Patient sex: F
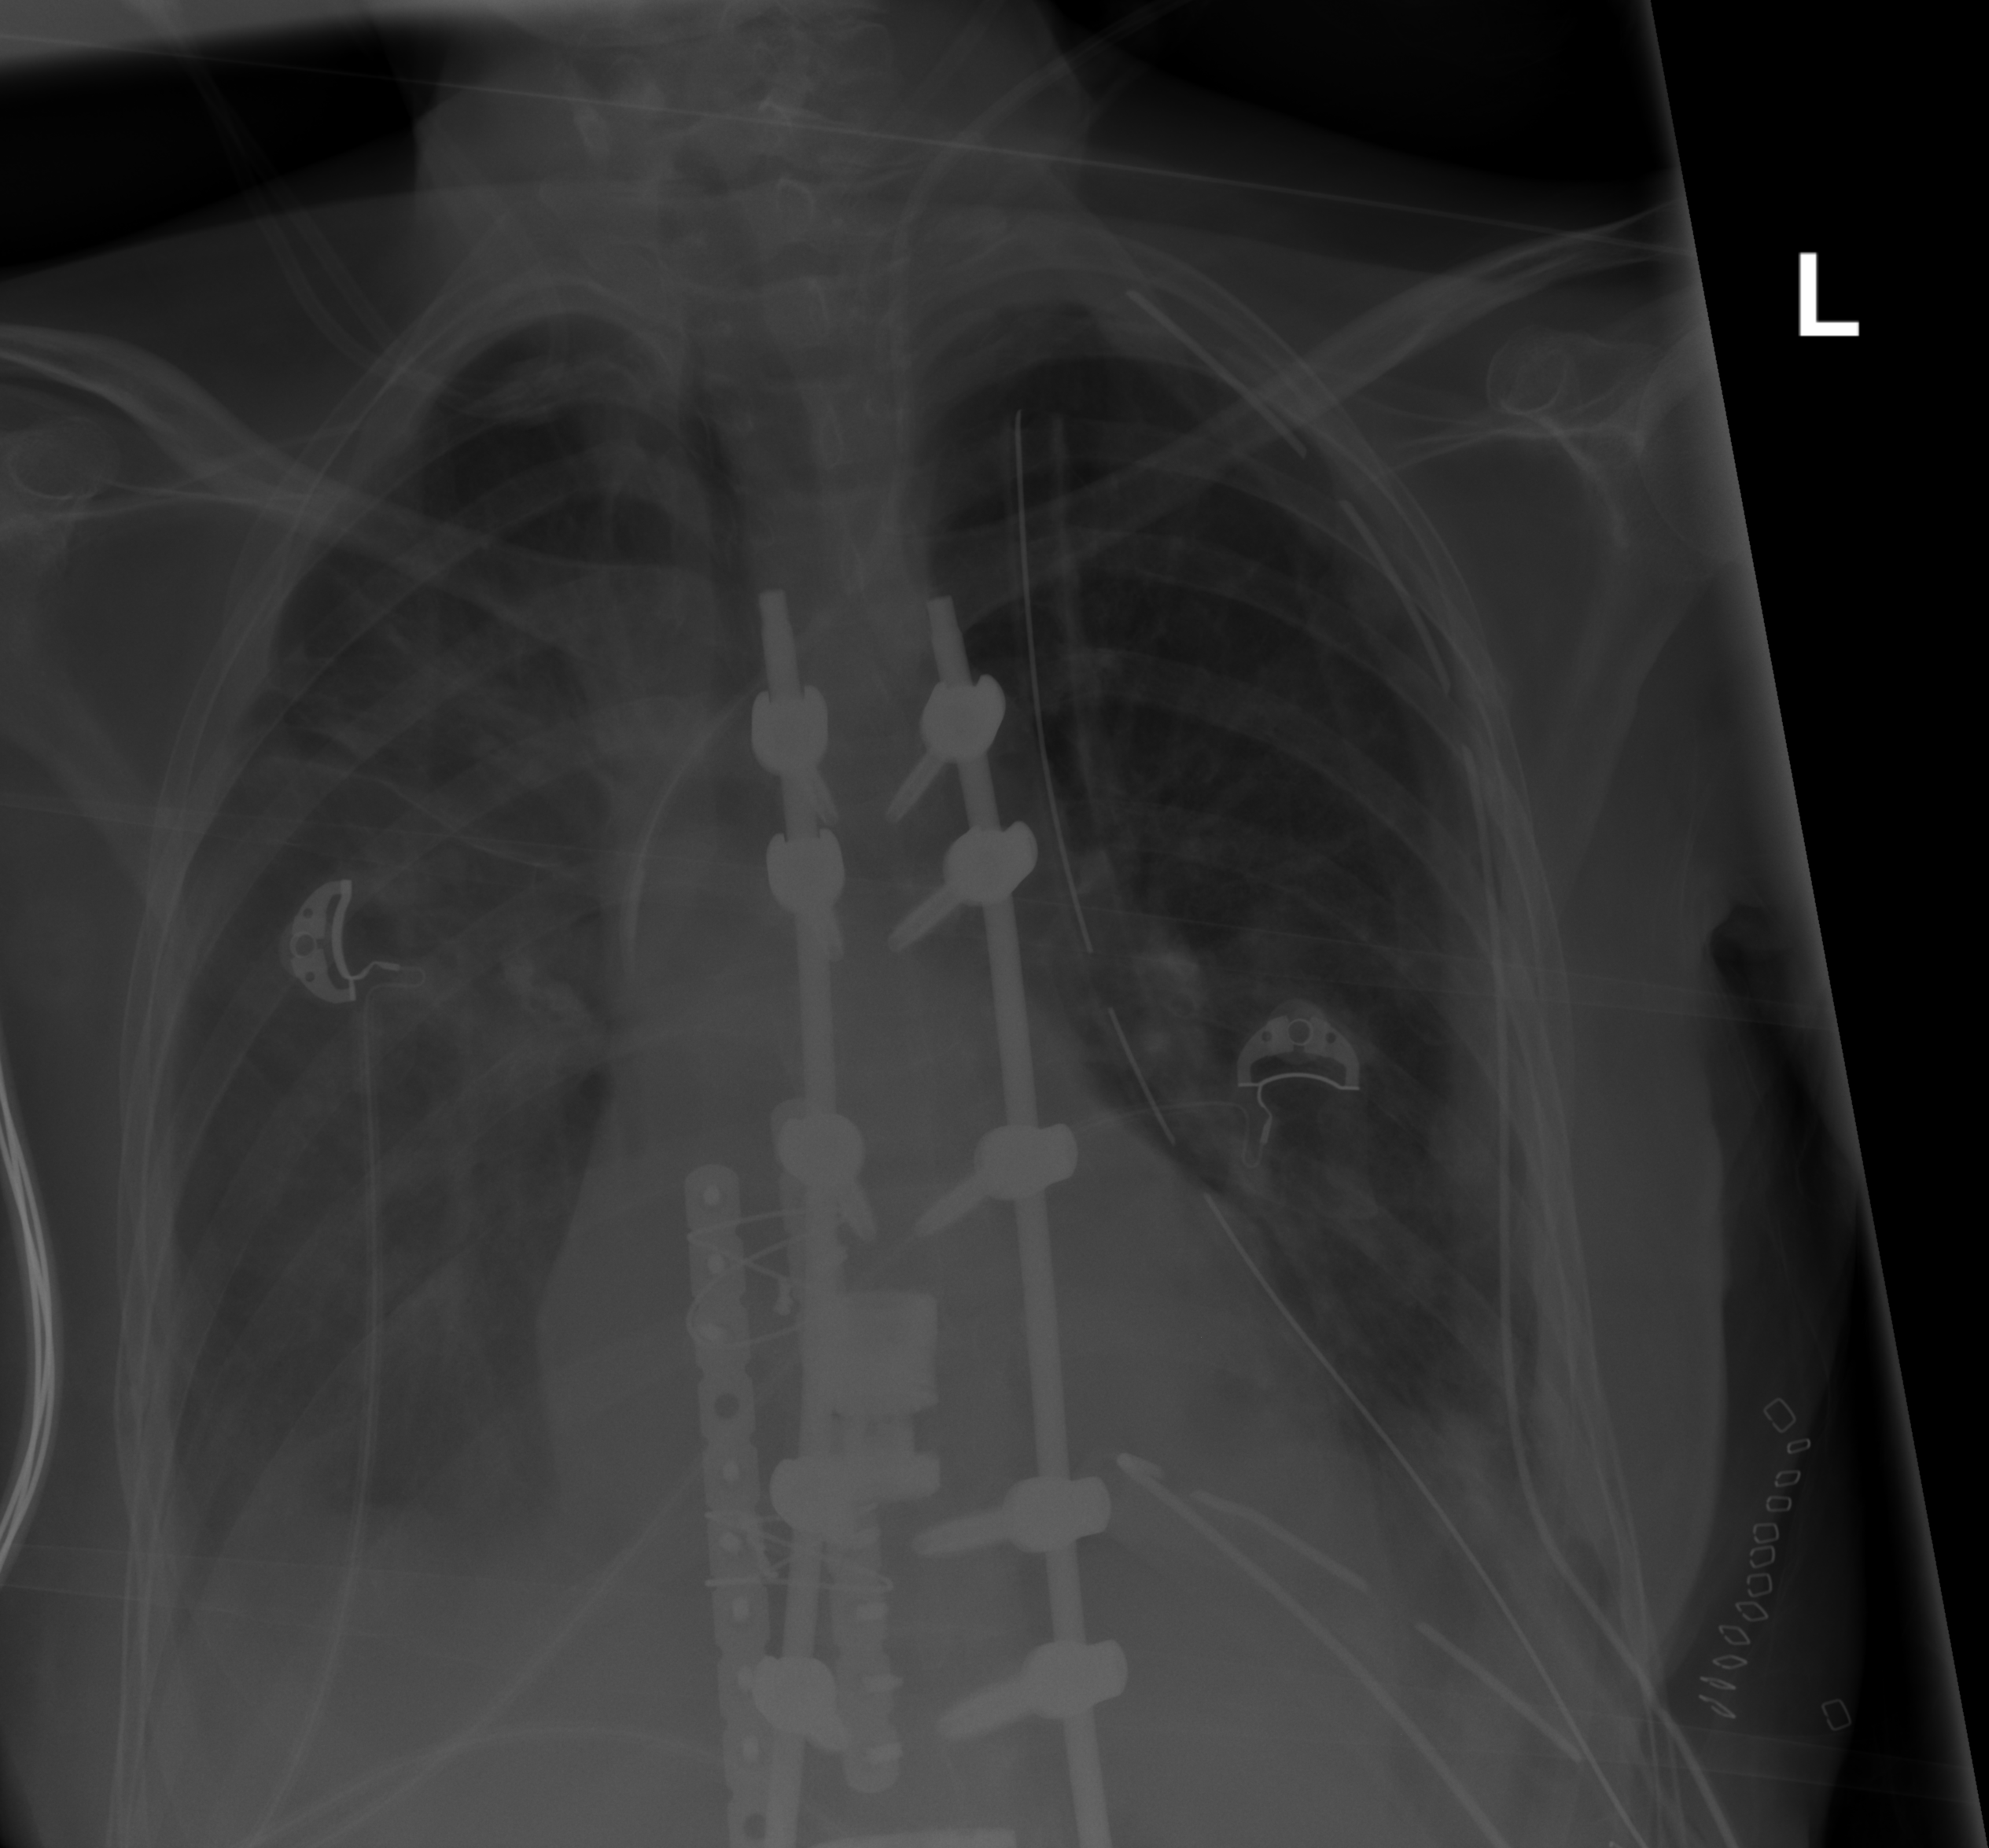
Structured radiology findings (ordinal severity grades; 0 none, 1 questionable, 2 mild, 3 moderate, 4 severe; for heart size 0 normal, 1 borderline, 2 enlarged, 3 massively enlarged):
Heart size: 0
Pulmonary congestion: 2
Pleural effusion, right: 2
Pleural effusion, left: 1
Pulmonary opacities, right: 2
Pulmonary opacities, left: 0
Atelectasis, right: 2
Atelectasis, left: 2